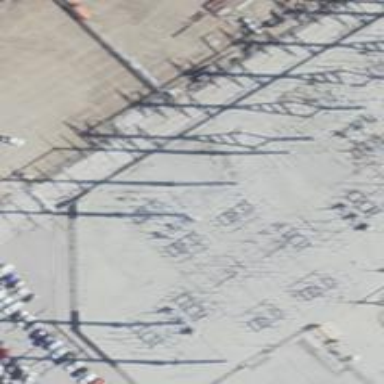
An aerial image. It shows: Switch used for power control.